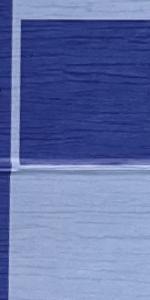
Label: Empty